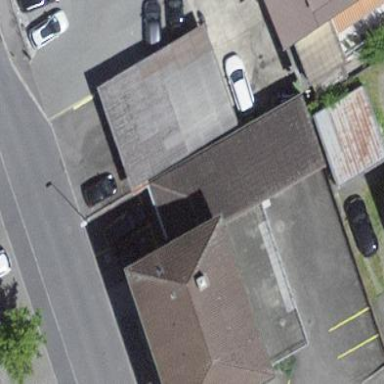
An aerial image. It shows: Group of garages.